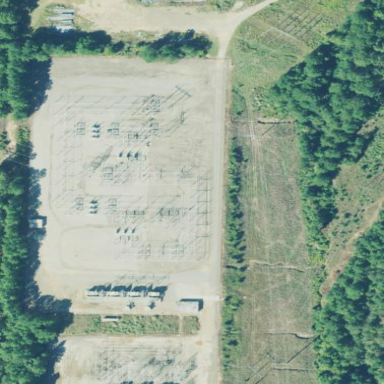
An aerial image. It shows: Outdoor power substation. The substation is at the transmission level. It is surrounded by fence.